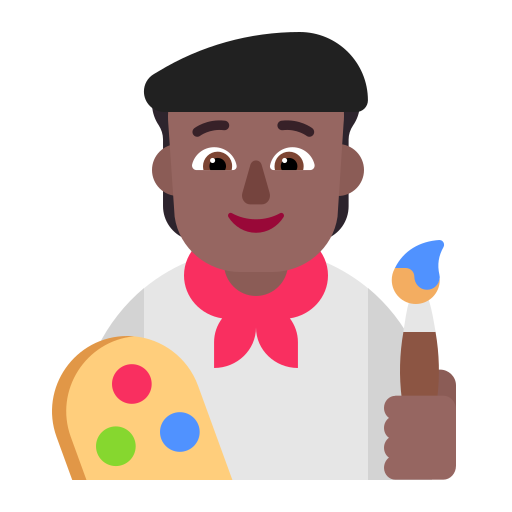
artist flat  dark